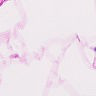
Metastatic tissue present: no